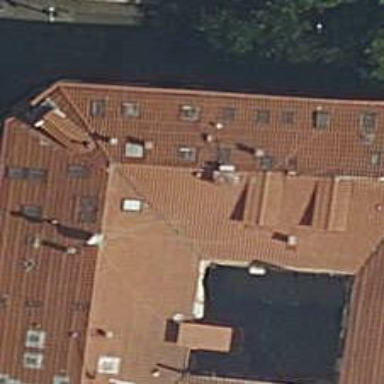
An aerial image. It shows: Restaurant.